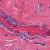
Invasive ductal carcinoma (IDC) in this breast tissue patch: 0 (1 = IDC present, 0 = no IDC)